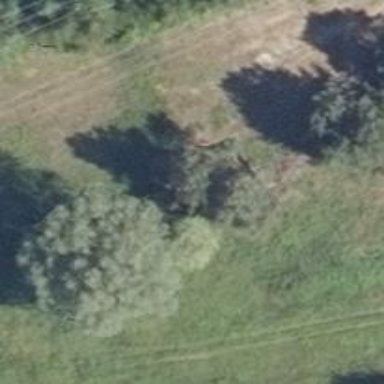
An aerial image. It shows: Hunting stand.